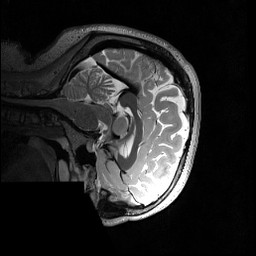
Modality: T2w
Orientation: sagittal
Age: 29
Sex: female
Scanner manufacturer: siemens
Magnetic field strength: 3 T
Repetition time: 3.2 s
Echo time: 0.566 s